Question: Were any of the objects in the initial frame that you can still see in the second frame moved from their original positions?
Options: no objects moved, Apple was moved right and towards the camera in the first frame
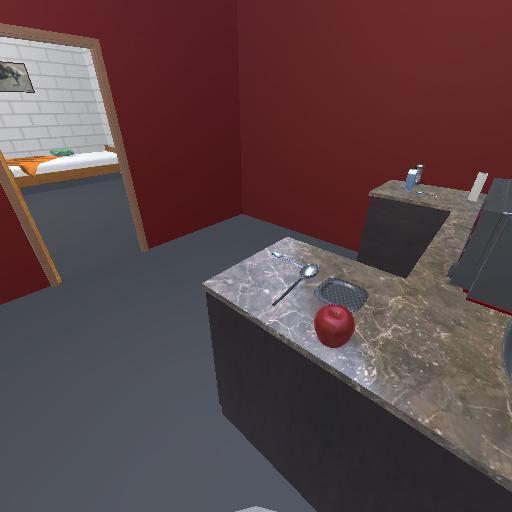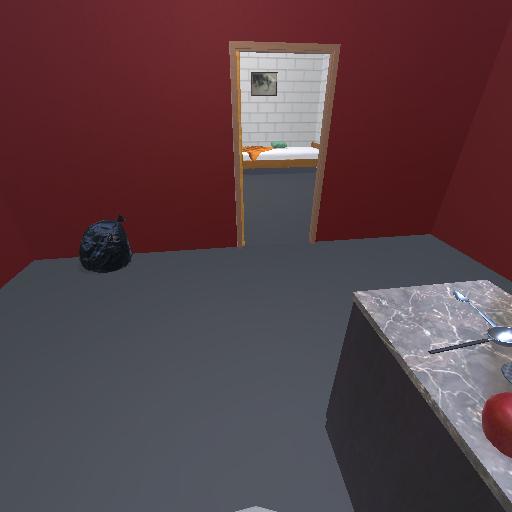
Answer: no objects moved